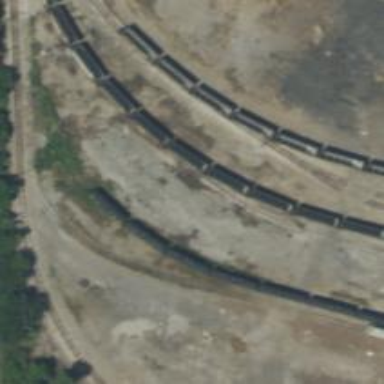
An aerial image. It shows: Abandoned railway spur.